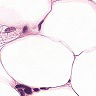
Metastatic tissue present: no